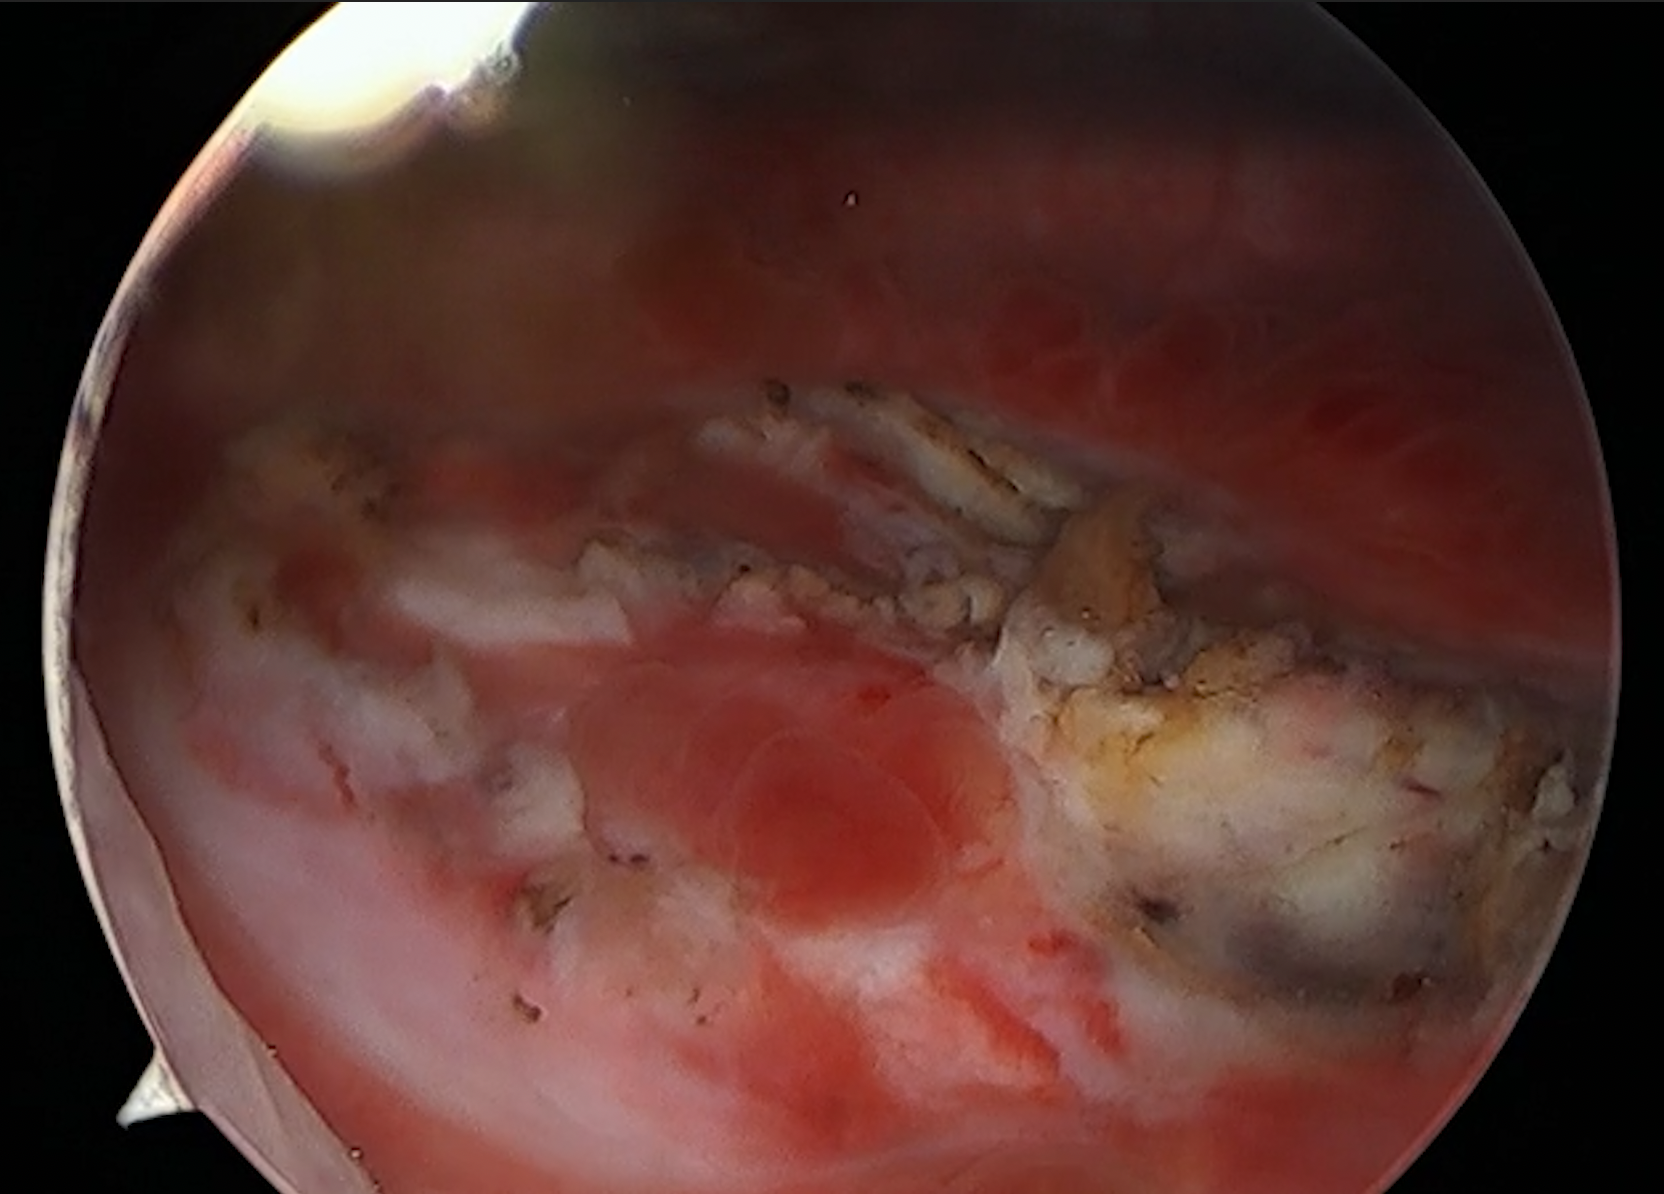
Modality: WLC
Class: Non-malignant
Subclass: InflammationNOS
Lesion: L1
Morphology: Non-papillary
Bladder cancer association: No